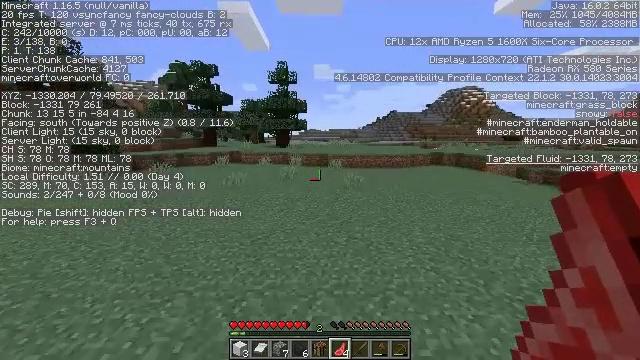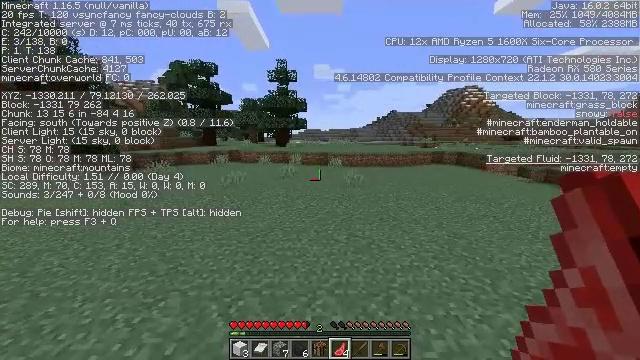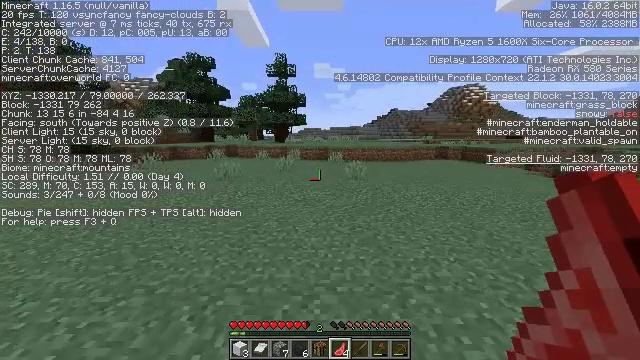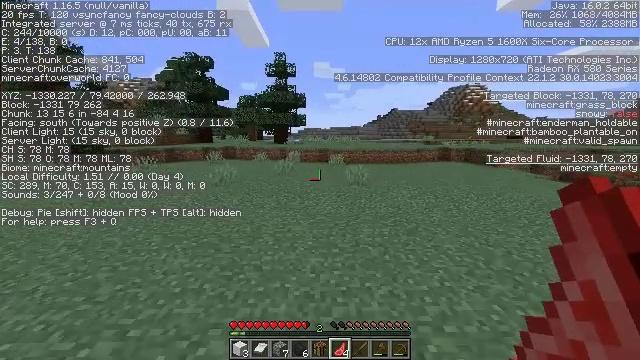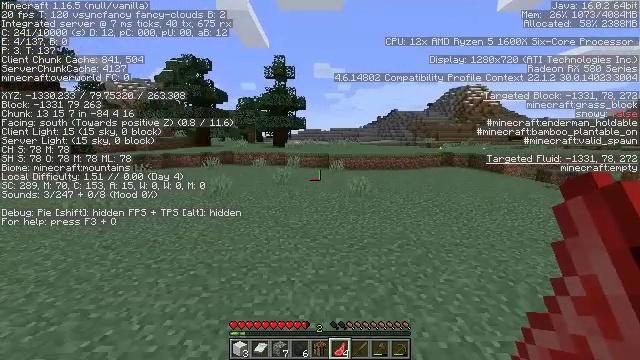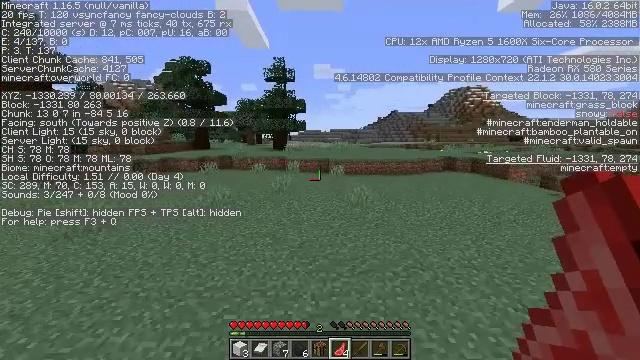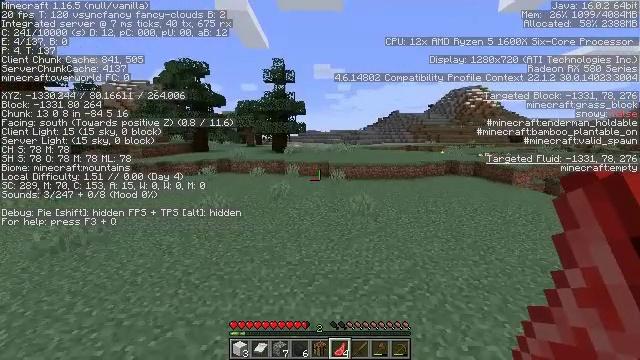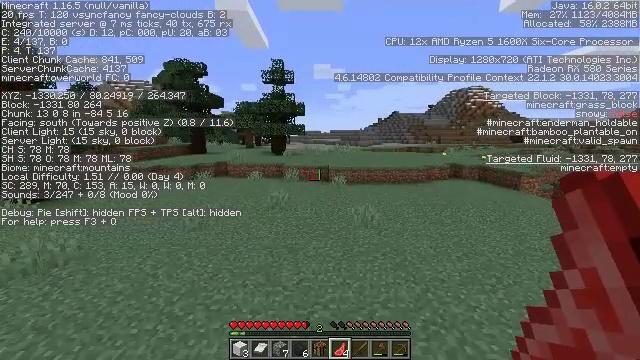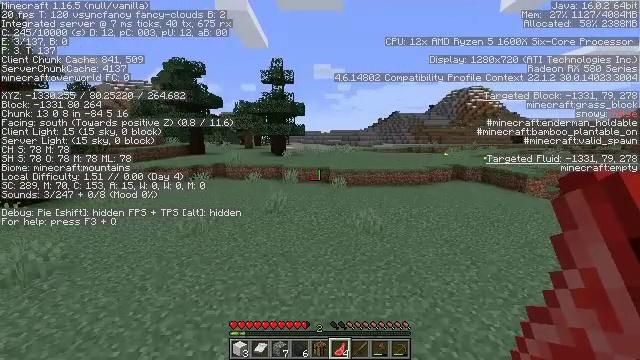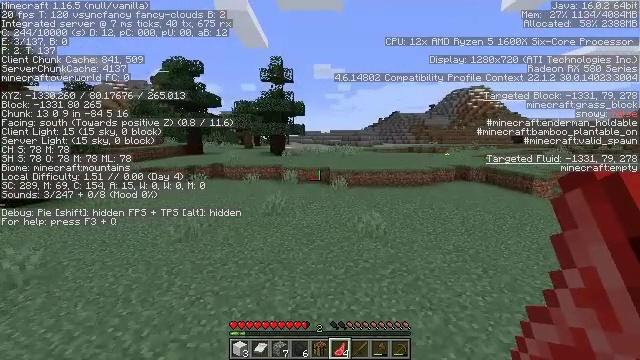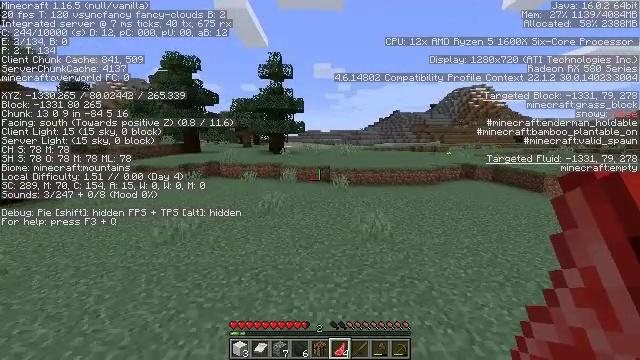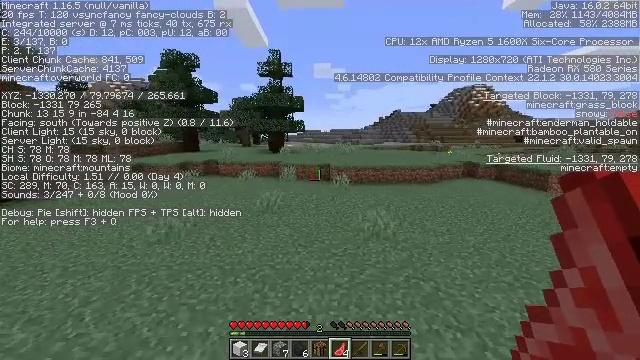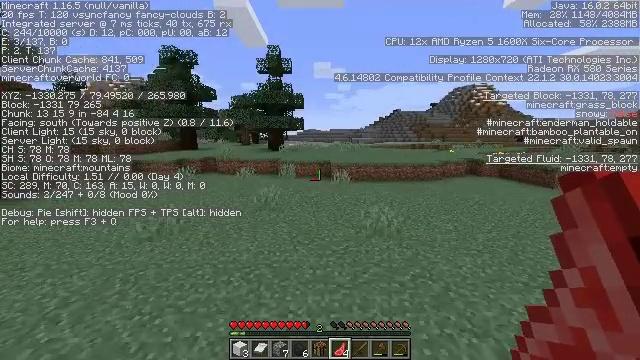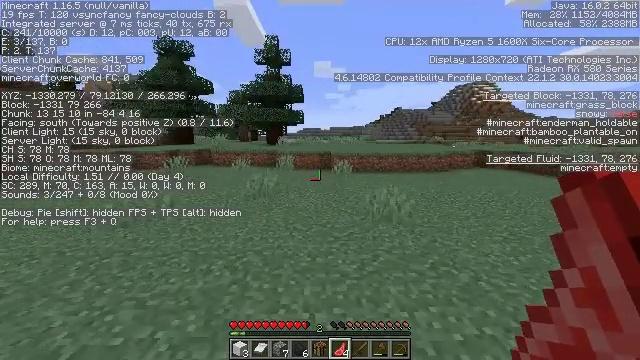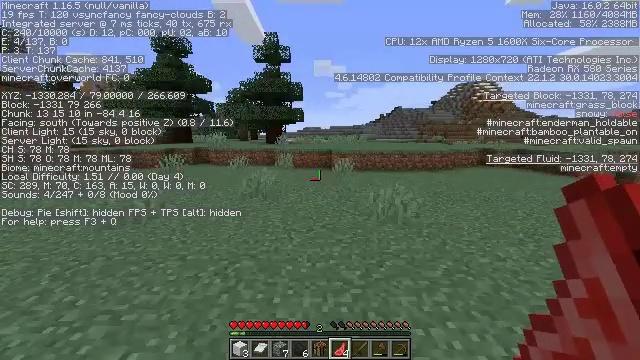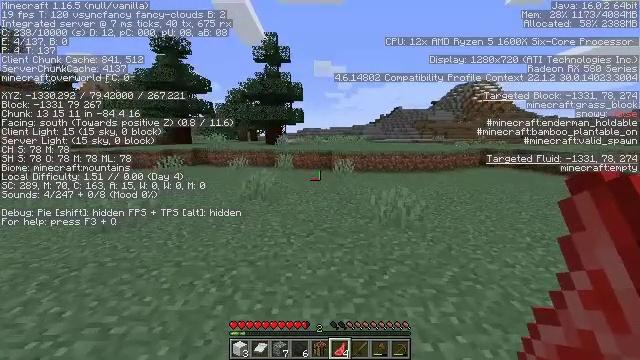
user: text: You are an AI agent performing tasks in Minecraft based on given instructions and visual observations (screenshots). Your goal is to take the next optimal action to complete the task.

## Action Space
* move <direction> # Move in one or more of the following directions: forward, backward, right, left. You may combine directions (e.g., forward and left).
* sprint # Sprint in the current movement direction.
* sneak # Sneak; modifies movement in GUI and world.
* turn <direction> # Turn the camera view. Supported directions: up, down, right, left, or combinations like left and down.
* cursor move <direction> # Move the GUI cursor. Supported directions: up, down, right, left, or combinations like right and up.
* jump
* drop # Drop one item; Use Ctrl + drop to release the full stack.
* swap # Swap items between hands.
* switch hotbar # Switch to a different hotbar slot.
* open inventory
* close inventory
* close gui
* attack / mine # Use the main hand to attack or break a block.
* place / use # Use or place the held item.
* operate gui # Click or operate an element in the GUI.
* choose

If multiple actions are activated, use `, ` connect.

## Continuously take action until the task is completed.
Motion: motion action
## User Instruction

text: Break the oak trapdoor to collect it.
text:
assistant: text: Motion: move forward, jump
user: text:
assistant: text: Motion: move forward, jump
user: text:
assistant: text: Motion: move forward, jump
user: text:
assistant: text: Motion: move forward, jump
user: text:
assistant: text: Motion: move forward, jump
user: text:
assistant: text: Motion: move forward, jump
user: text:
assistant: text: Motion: move forward, jump
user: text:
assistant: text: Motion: move forward, jump
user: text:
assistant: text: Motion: move forward, jump
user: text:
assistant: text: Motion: move forward, jump
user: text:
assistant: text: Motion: move forward, jump
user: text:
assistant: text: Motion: move forward, jump
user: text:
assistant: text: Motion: move forward, jump
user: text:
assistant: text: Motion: move forward, jump
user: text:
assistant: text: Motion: move forward, jump
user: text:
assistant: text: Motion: move forward, jump
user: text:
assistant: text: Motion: move forward, jump
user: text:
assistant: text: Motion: move forward, jump
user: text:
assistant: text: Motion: move forward, jump
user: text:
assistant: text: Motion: move forward, jump
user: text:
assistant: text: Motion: move forward, jump
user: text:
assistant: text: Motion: move forward, jump
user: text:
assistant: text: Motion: move forward, jump
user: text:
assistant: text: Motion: move forward, jump
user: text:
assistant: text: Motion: move forward, jump
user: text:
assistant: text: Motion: move forward, jump
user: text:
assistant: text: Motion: move forward, jump
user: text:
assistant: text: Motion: move forward, jump
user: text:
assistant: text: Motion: move forward, jump
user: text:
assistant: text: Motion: move forward, jump